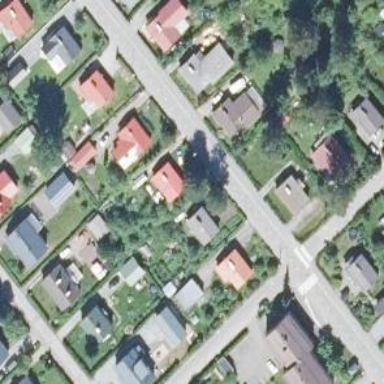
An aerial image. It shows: Residential area.